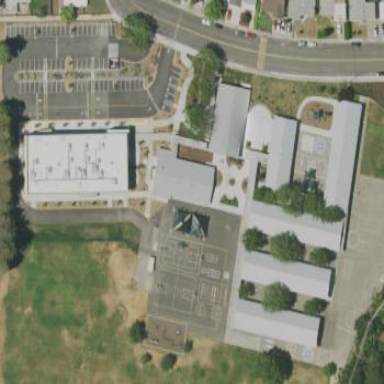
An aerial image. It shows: Schoolyard with asphalt surface.